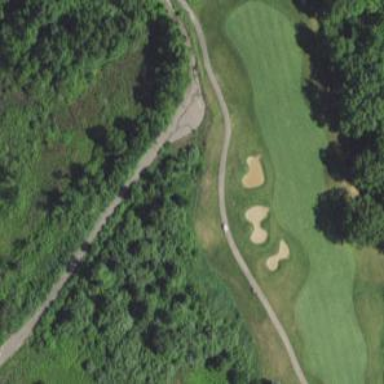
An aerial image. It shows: Service road used as golf cart path.